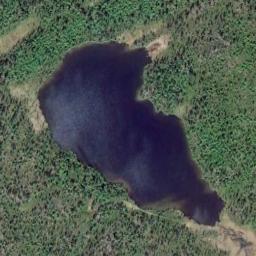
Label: lake